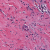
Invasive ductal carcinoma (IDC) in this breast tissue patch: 0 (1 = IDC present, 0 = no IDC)